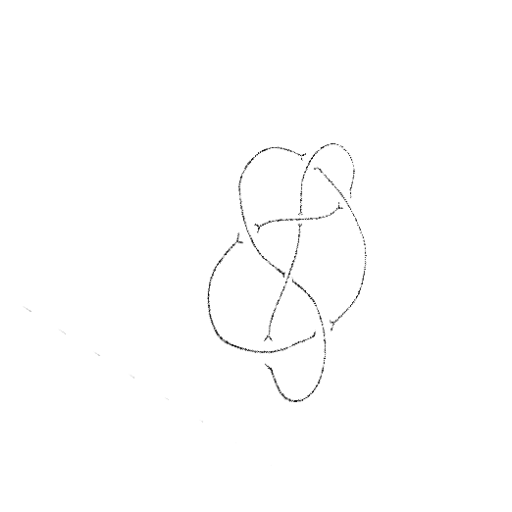
Crossing number: 7